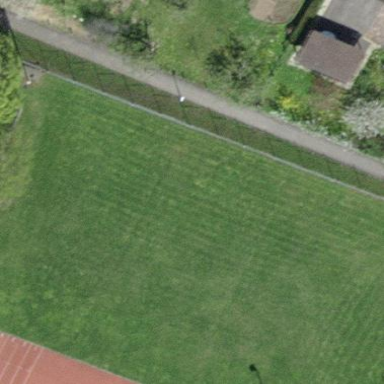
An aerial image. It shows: Soccer pitch with grass surface for leisure land.